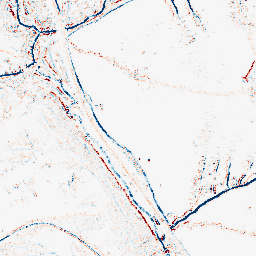
Category: morphological
Decomposition family: morphological_square
Decomposition parameters: operation: average
size: 3
Upsampling method: lanczos
Upsampling parameters: scale: 8
Upsampling scale: 8